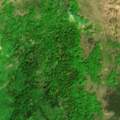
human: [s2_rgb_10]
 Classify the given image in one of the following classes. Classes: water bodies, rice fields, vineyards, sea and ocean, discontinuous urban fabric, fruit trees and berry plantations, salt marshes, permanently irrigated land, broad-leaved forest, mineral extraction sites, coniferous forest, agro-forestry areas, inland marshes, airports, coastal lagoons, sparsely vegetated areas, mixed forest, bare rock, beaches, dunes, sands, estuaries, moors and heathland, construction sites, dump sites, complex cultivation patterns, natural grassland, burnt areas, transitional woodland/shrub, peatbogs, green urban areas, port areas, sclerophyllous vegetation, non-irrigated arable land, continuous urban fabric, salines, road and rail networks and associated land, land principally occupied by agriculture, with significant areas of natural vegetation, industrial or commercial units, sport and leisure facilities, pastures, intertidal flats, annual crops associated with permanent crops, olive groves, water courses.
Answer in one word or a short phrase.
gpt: broad-leaved forest, natural grassland, transitional woodland/shrub